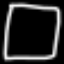
Label: square